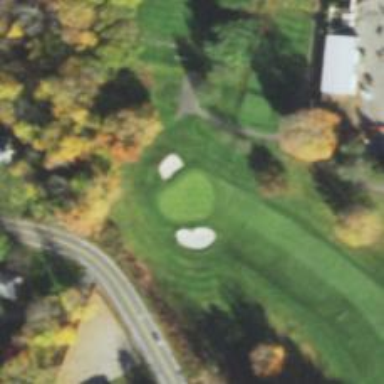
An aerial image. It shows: Golf hole.